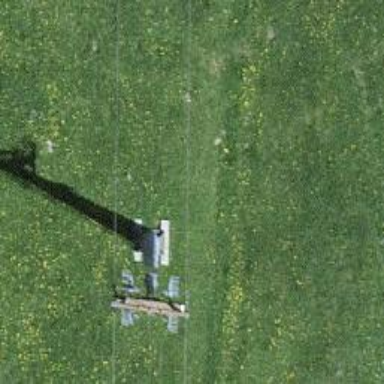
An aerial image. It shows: Pylon for aerialway.